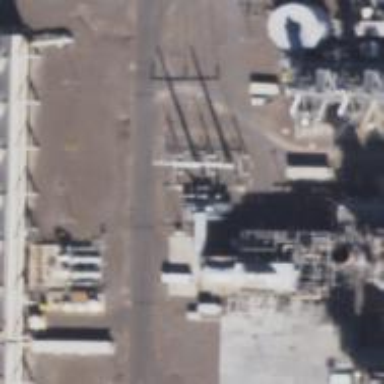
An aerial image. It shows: Gas-powered generator.